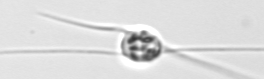
Label: Chaetoceros_danicus